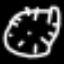
Label: clock